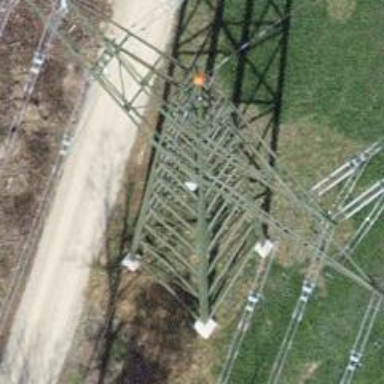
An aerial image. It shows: Power tower.